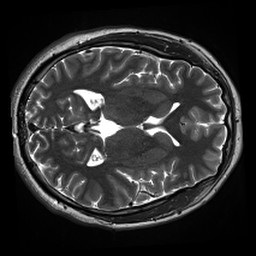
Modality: inplaneT2
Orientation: axial
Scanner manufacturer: siemens
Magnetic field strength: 3 T
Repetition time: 11 s
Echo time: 0.059 s